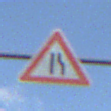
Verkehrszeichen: EinseitigVerengteFahrbahnRechts
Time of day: Midday
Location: Outdoor (Nature)
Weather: PartlyCloudy
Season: NotSpecified
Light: Natural